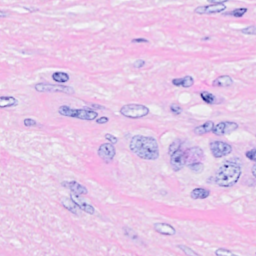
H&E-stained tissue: Breast